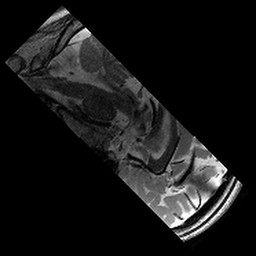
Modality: T2w
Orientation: sagittal
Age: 11
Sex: male
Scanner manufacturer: siemens
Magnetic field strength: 3 T
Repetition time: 9.23 s
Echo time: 0.067 s